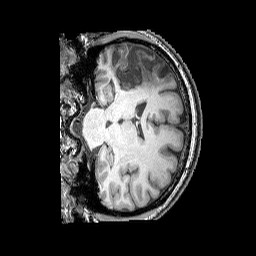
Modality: T1w
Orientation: coronal
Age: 36
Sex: female
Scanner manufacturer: siemens
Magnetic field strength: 3 T
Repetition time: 2.25 s
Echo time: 0.00411 s